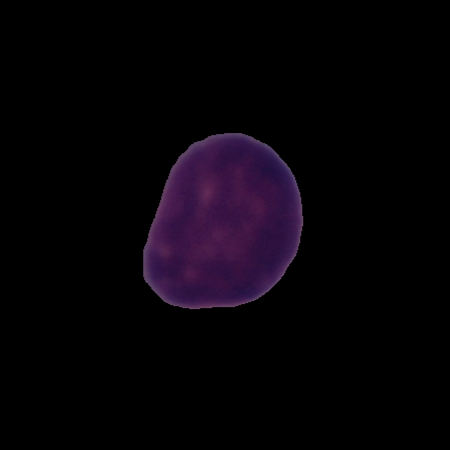
Label: healthy